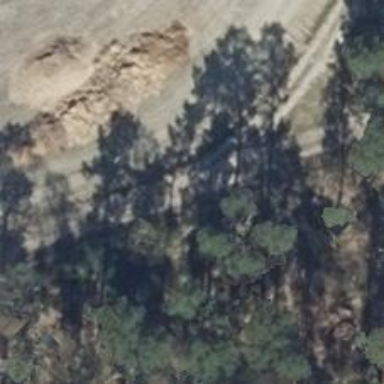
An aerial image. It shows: Dirt track road with grade 4 track type.